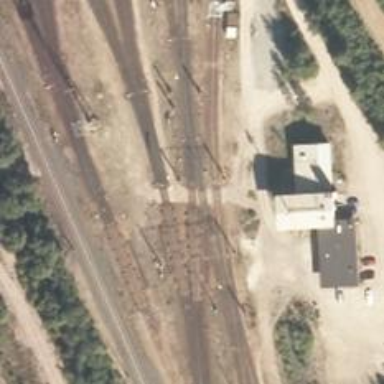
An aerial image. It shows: Level crossing with saltire marking.